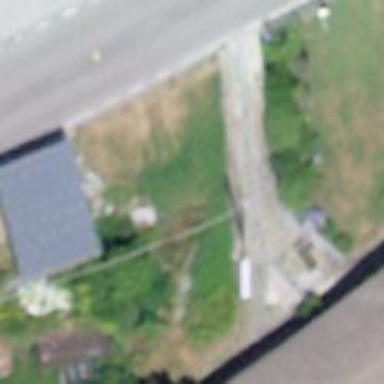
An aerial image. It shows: Bus stop with platform for public transport.